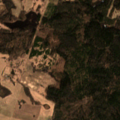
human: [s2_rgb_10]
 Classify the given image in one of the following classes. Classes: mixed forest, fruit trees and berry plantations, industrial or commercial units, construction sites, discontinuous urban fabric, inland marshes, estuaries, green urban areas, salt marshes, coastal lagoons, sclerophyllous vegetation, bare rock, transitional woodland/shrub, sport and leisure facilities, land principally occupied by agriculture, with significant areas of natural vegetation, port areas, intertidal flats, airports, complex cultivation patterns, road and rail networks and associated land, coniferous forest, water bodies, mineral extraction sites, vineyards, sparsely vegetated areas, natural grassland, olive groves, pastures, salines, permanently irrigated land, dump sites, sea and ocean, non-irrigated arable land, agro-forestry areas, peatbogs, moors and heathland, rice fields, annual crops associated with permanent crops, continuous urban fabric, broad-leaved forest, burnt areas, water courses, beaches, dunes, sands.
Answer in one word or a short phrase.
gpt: land principally occupied by agriculture, with significant areas of natural vegetation, broad-leaved forest, mixed forest